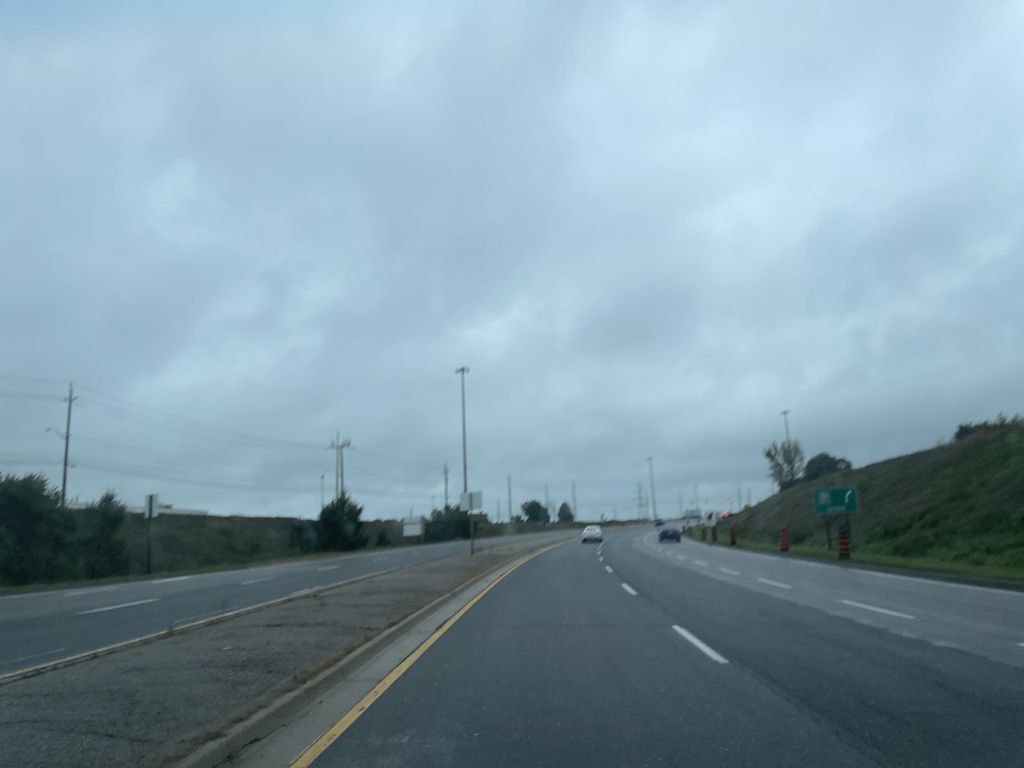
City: kitchener-waterloo